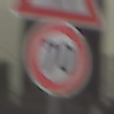
Verkehrszeichen: Geschwindigkeit70
Zusatzzeichen oben: KinderLinks
Umgebung: Outdoor, Urban
Tageszeit: MorningAfternoon
Wetter: Overcast
Licht: Natural
Jahreszeit: NotSpecified
Kontrast: LowContrast